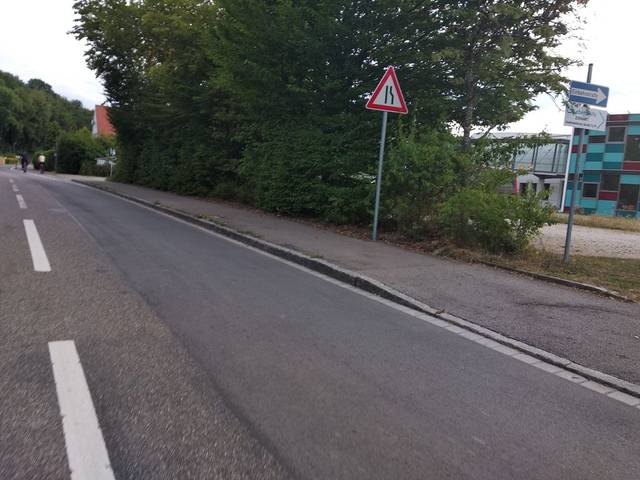
Region: Germany
Coordinates: 47.976, 10.175